Interaction volume radius: 10 \u00c5
Interaction volume height: 25 \u00c5
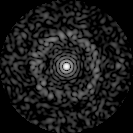
Disorder parameter: 0.8178